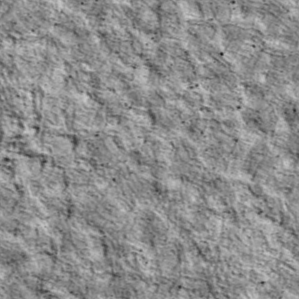
Label: non_frost